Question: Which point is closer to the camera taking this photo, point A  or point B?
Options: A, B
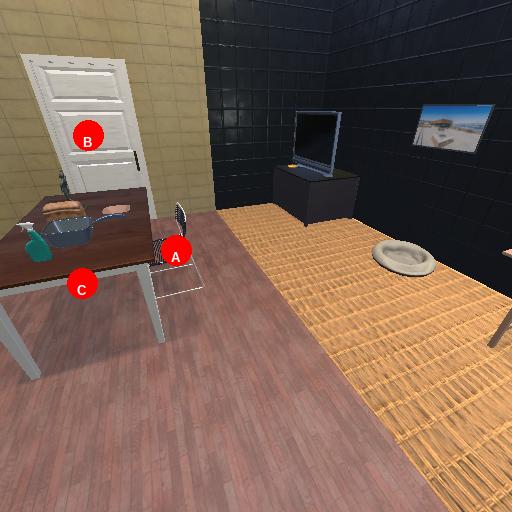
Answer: A